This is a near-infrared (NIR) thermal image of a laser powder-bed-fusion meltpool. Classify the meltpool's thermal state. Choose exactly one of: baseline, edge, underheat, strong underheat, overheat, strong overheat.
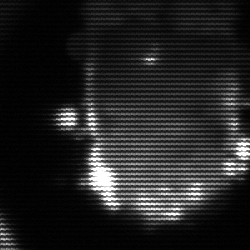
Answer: baseline